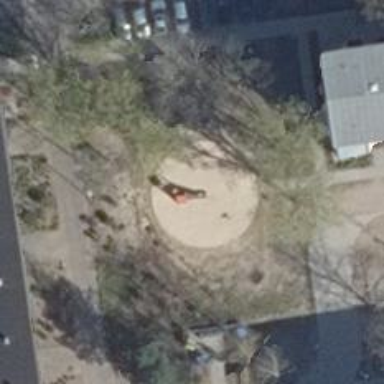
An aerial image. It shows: Playground area for leisure land.